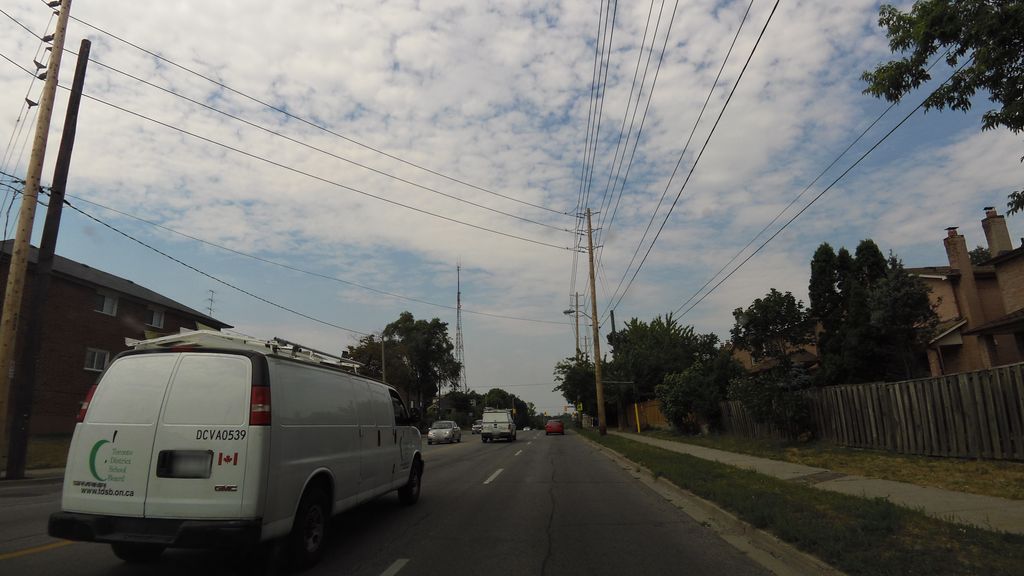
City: toronto